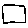
Label: square